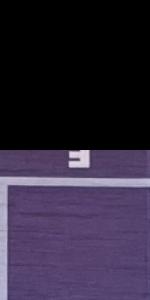
Label: Empty